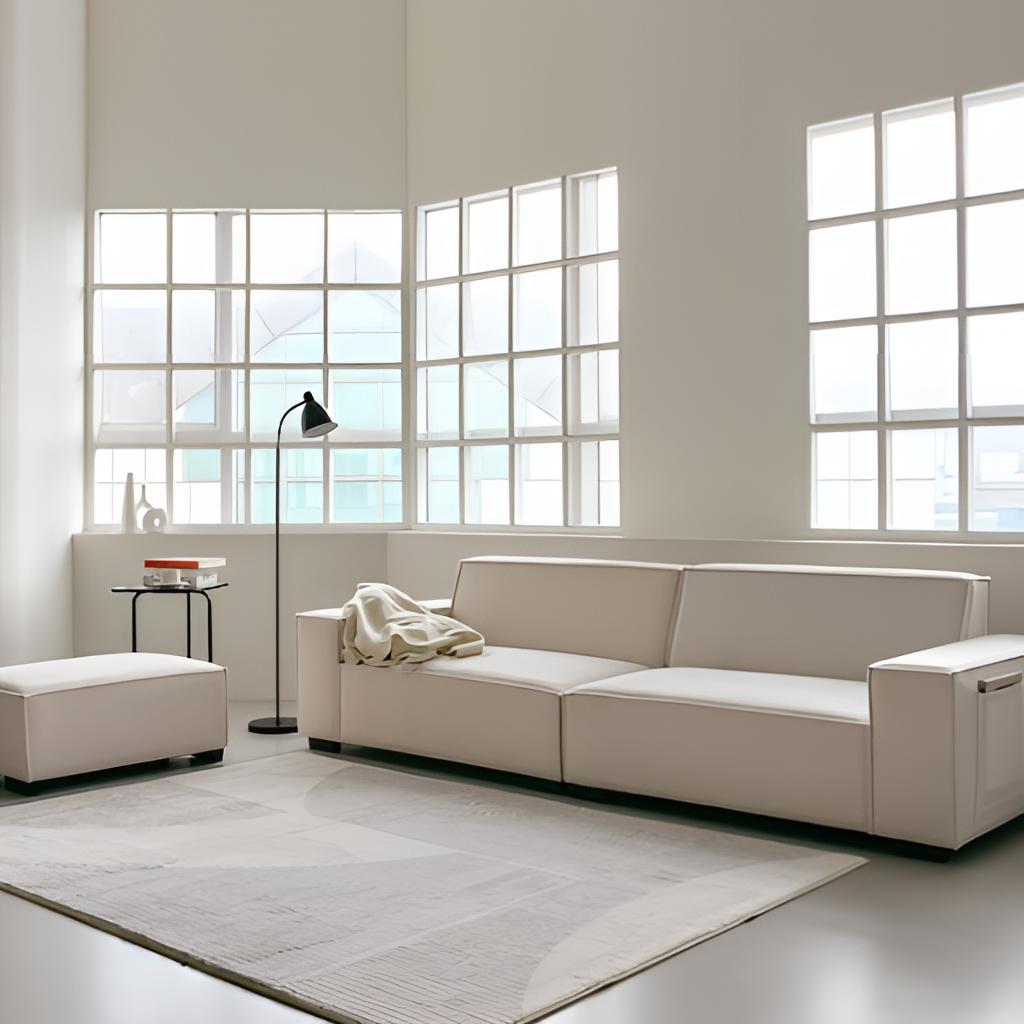
white leather sofa, living room, tile flooring, with smooth pattern, minimalist, white paint wallpaper, with solid pattern